Question: I am trying to develop an application with achart engine which draws a chart with multiple series .
Here is my code :
'''
import java.util.ArrayList;
import org.achartengine.ChartFactory;
import org.achartengine.GraphicalView;
import org.achartengine.chart.PointStyle;
import org.achartengine.model.XYMultipleSeriesDataset;
import org.achartengine.model.XYSeries;
import org.achartengine.renderer.XYMultipleSeriesRenderer;
import org.achartengine.renderer.XYSeriesRenderer;
import android.content.Context;
import android.graphics.Color;
public class Graph {
private Context context;
XYMultipleSeriesDataset dataset;
XYMultipleSeriesRenderer renderer;
public static boolean ClickEnabled = true;
public Graph(Context context) {
this.context = context;
}
public void initData(ArrayList<Double> x,ArrayList<Double> y,ArrayList<Double> z){
XYSeries seriesX = new XYSeries("X");
for(int i =0 ; i< x.size();i++){
seriesX.add(x.get(i), i);
}
XYSeries seriesY = new XYSeries("Y");
for(int i =0 ; i< y.size();i++){
seriesY.add(y.get(i), i);
}
XYSeries seriesZ = new XYSeries("Z");
for(int i =0 ; i< z.size();i++){
seriesZ.add(z.get(i), i);
}
dataset = new XYMultipleSeriesDataset();
dataset.addSeries(seriesX);
dataset.addSeries(seriesY);
dataset.addSeries(seriesZ);
renderer = new XYMultipleSeriesRenderer();
}
public void setProperties(){
renderer.setPanEnabled(true, false);
renderer.setClickEnabled(ClickEnabled);
renderer.setBackgroundColor(Color.WHITE);
renderer.setApplyBackgroundColor(true);
renderer.setChartTitle("AccelerometerData");
renderer.setAxesColor(Color.BLACK);
XYSeriesRenderer renderer1 = new XYSeriesRenderer();
renderer1.setColor(Color.RED);
renderer1.setPointStyle(PointStyle.DIAMOND);
renderer.addSeriesRenderer(renderer1);
XYSeriesRenderer renderer2 = new XYSeriesRenderer();
renderer2.setColor(Color.GREEN);
renderer2.setPointStyle(PointStyle.DIAMOND);
renderer.addSeriesRenderer(renderer2);
XYSeriesRenderer renderer3 = new XYSeriesRenderer();
renderer3.setColor(Color.BLUE);
renderer3.setPointStyle(PointStyle.DIAMOND);
renderer.addSeriesRenderer(renderer3);
}
public GraphicalView getGraph(){
return ChartFactory.getLineChartView(context, dataset, renderer);
}
}
'''
I am getting a chart like this:

I want all three series parallelly and want to remove black background from chart;
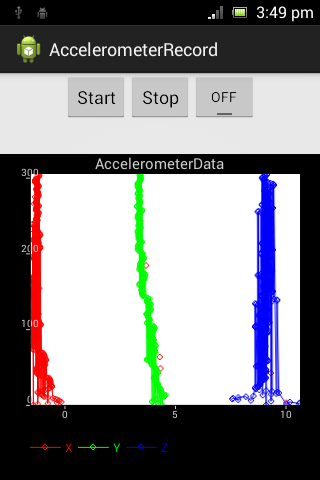
Answer: For Change the black color you can do like this
'''
XYMultipleSeriesRenderer renderer = new XYMultipleSeriesRenderer();
renderer.setMargins(new int[] { top, left, bottom, right });
renderer.setMarginsColor(Color.RED);
'''
and for your second problem plz be more specific by screenshot or any refrence image.